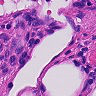
Metastatic tissue present: no